Question: From VBA I need to know the list of all that I can choose in filtering columns. For example the following list: [1-ALFA;2-BETA;...5-ETC]

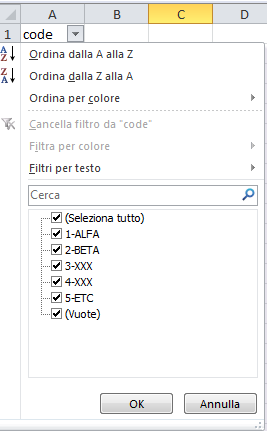
Answer: Say we have data like:

and we filter size for and we want to list the criteria for column :
'''
Sub ShowCriteria()
Dim r As Range, c1 As Collection, c2 As Collection
Dim msg As String
Set c1 = New Collection
Set c2 = New Collection
Dim LastRow As Integer
With Worksheets("sheet1")
LastRow = .Range("A" & Worksheets("sheet1").Rows.Count).End(xlUp).Row
End With
On Error Resume Next
For Each r In Range("A2:A" & LastRow)
v = r.Value
c1.Add v, CStr(v)
If r.EntireRow.Hidden = False Then
c2.Add v, CStr(v)
End If
Next
On Error GoTo 0
msg = "Full criteria"
For i = 1 To c1.Count
msg = msg & vbCrLf & c1.Item(i)
Next i
msg = msg & vbCrLf & vbCrLf & "Visible criteria"
For i = 1 To c2.Count
msg = msg & vbCrLf & c2.Item(i)
Next i
MsgBox msg
End Sub
'''
Will display: